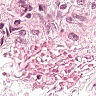
Metastatic tissue present: no